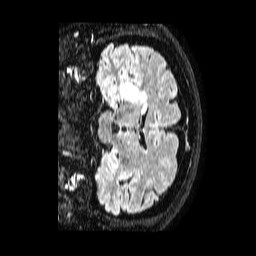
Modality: FLAIR
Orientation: coronal
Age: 69
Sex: female
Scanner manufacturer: philips
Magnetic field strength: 1.5 T
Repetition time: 4.8 s
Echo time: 0.3 s